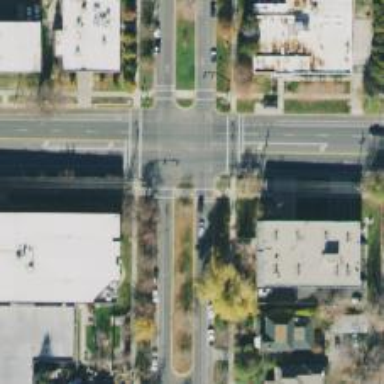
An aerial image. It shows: Footway that serves as traffic island.